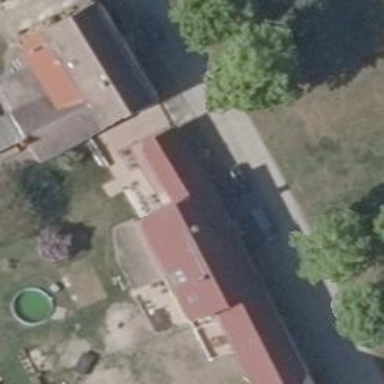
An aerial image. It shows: Residential building.